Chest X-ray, PA view. Patient: 58 years old, sex F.
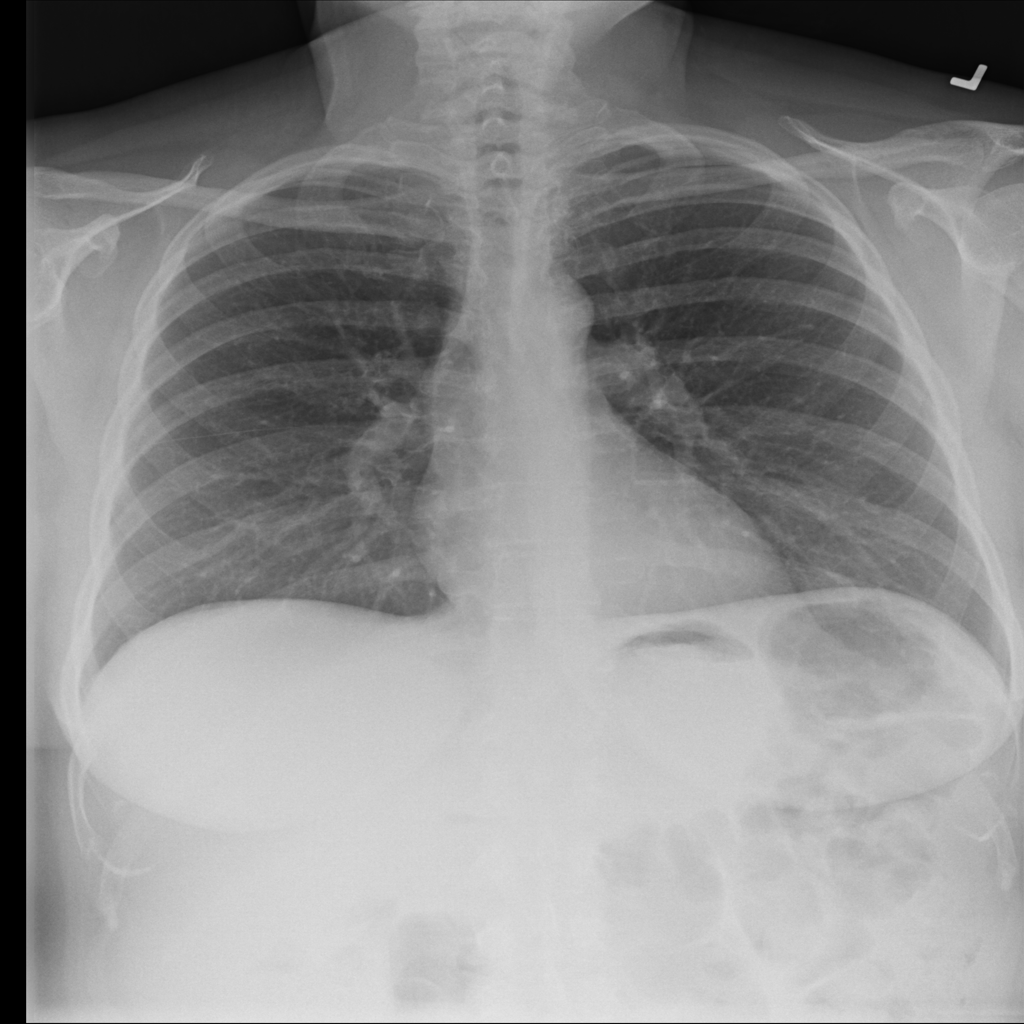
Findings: No Finding